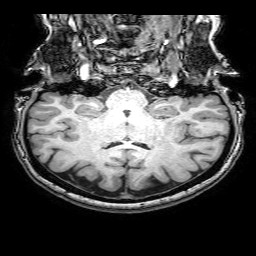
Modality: T1w
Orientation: sagittal
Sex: female
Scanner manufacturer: philips
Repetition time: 0.008111 s
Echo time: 0.00371 s